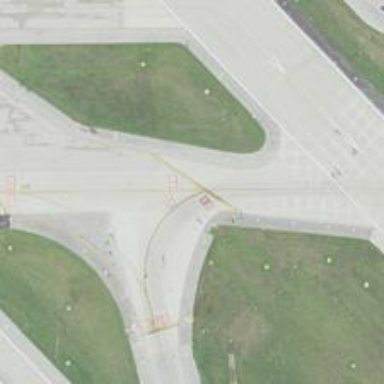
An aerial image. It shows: View of taxiway at the airport.